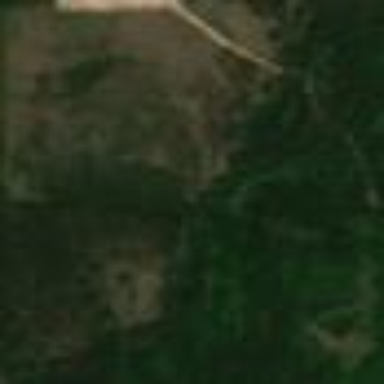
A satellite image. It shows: Scrub vegetation in area designated for logging.